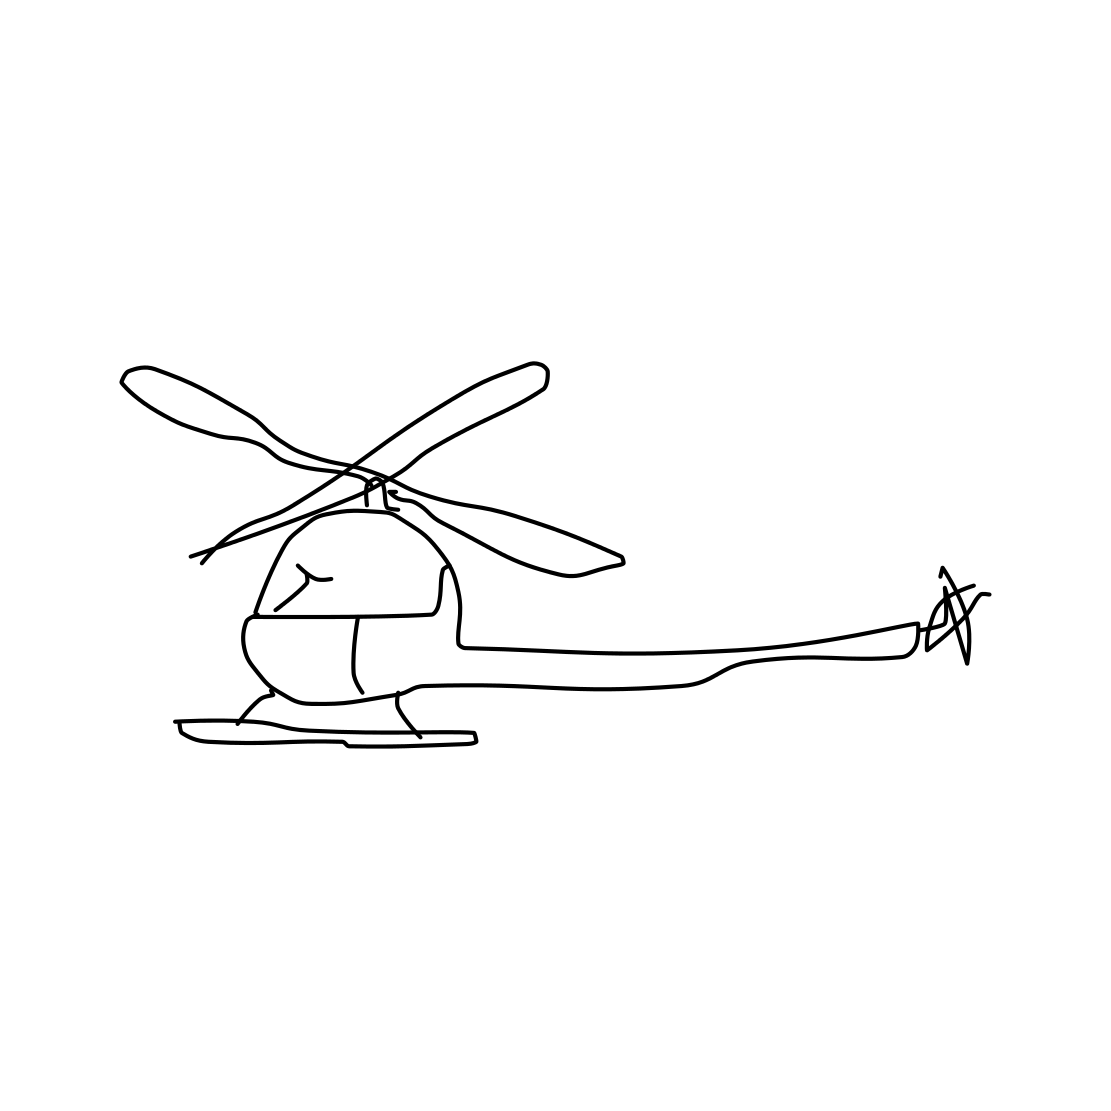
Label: helicopter